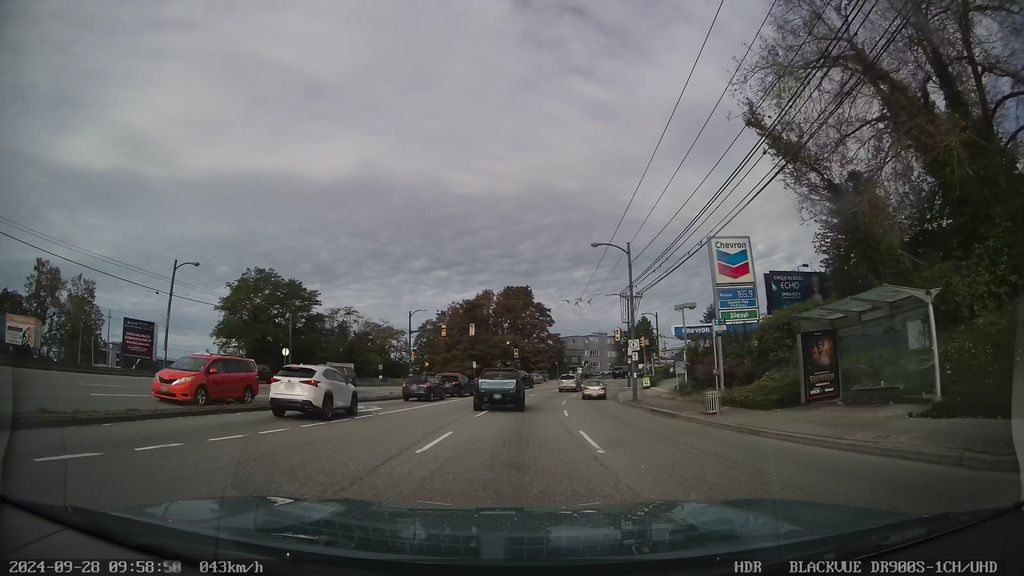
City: vancouver